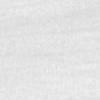
Label: no_change